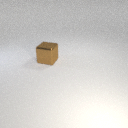
large brown metal cube